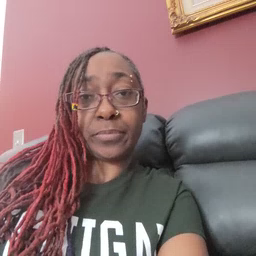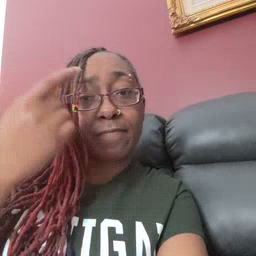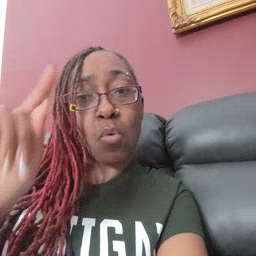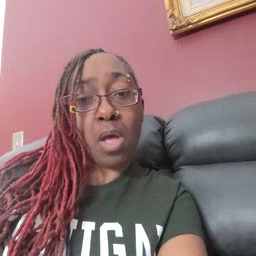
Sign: for